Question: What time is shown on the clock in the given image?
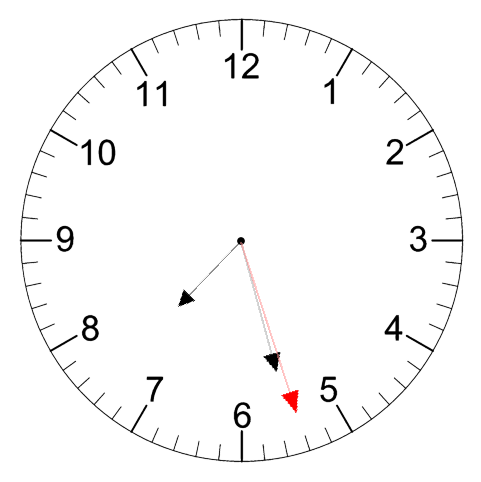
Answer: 07:27:27